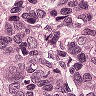
Metastatic tissue present: yes